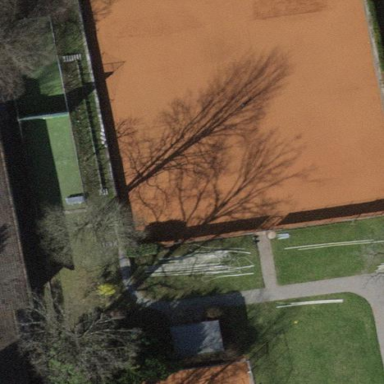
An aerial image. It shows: Tennis court on pitch designated for leisure land.